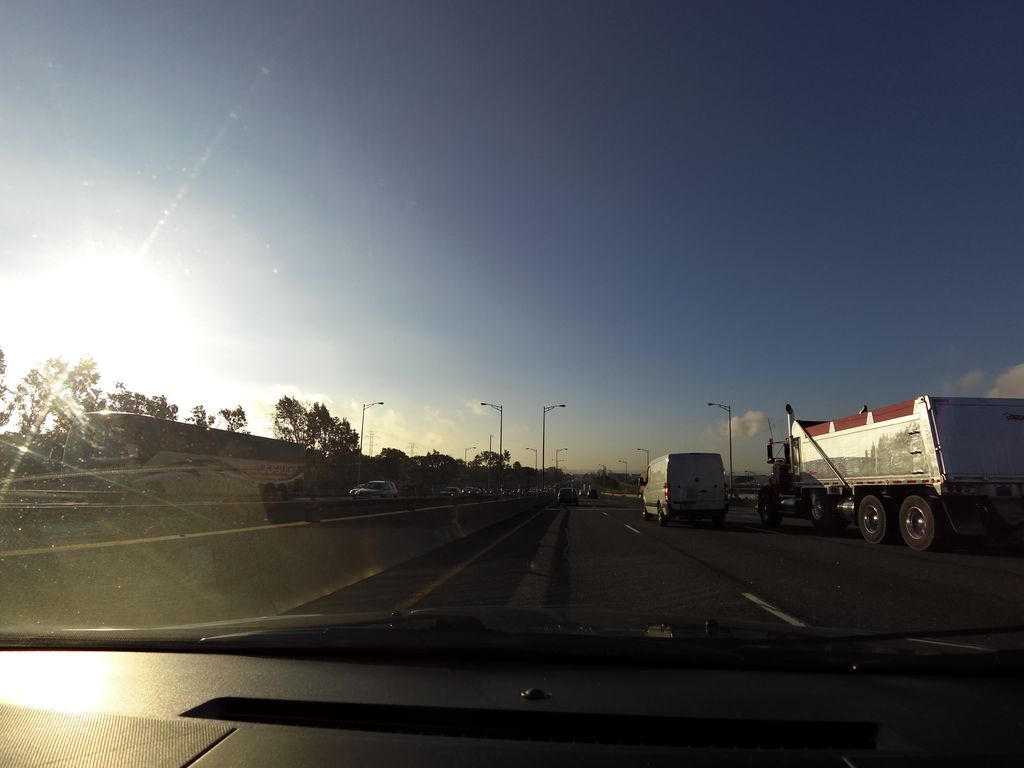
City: hamilton